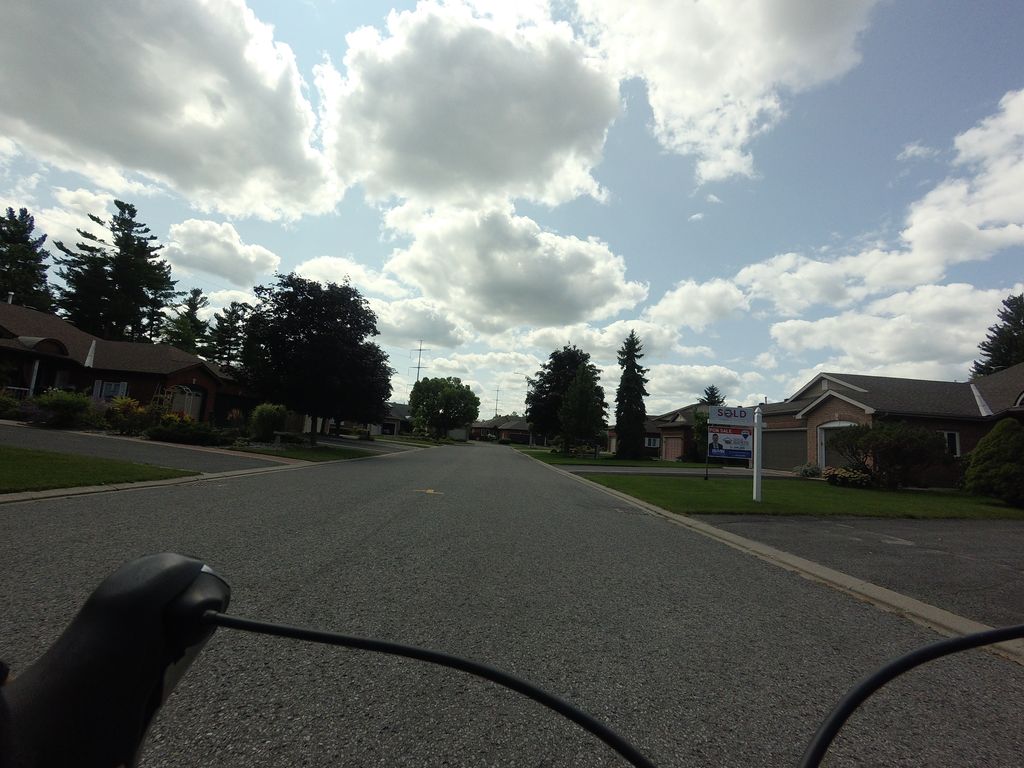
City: ottawa-gatineau